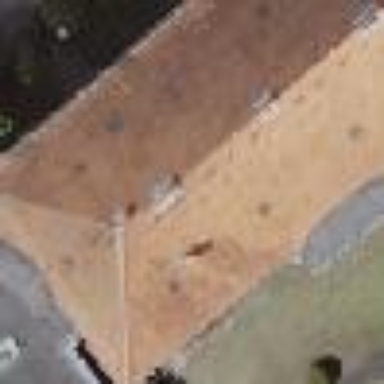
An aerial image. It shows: Hipped roof on apartment building.